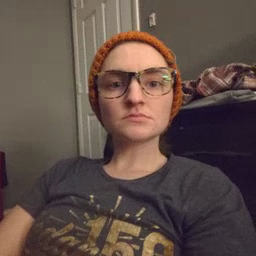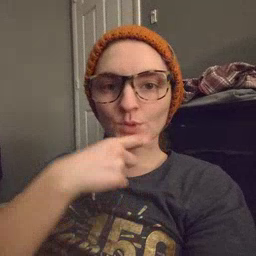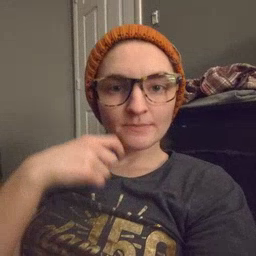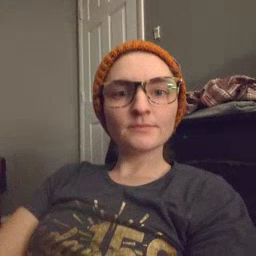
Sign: dry